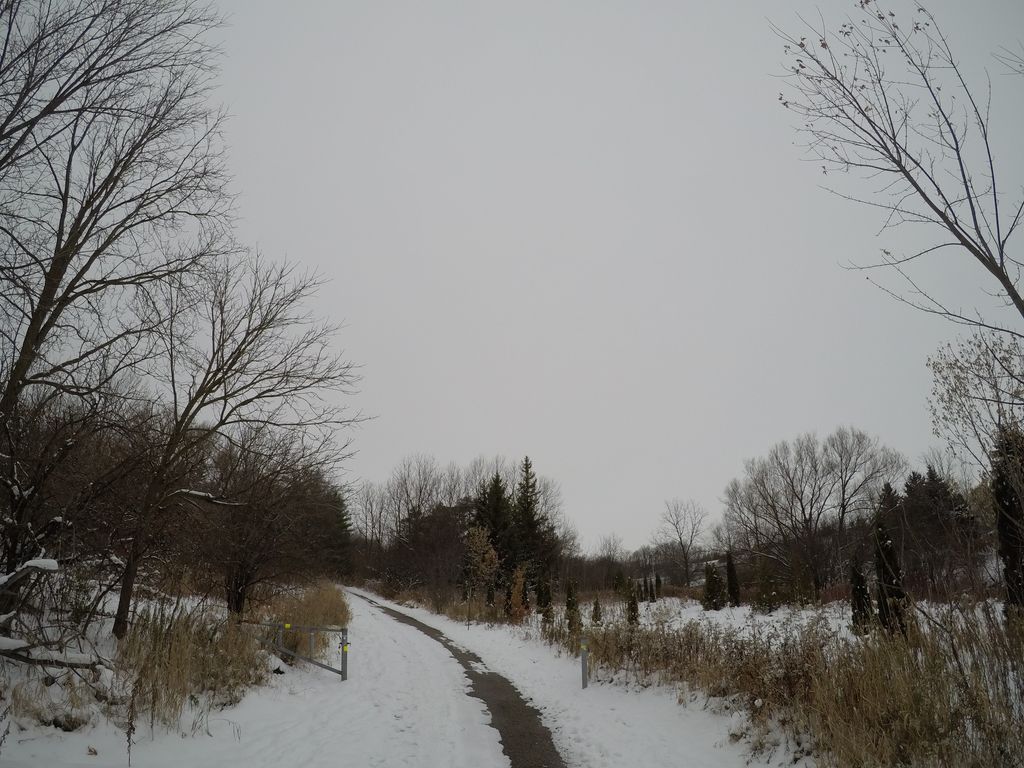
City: kitchener-waterloo